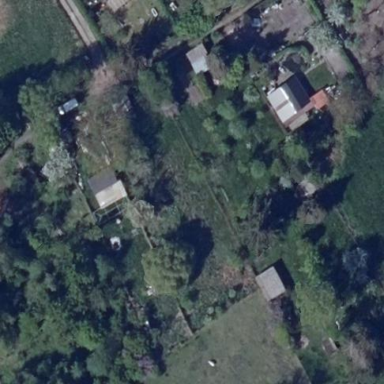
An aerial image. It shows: Allotments area.